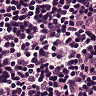
Metastatic tissue present: no